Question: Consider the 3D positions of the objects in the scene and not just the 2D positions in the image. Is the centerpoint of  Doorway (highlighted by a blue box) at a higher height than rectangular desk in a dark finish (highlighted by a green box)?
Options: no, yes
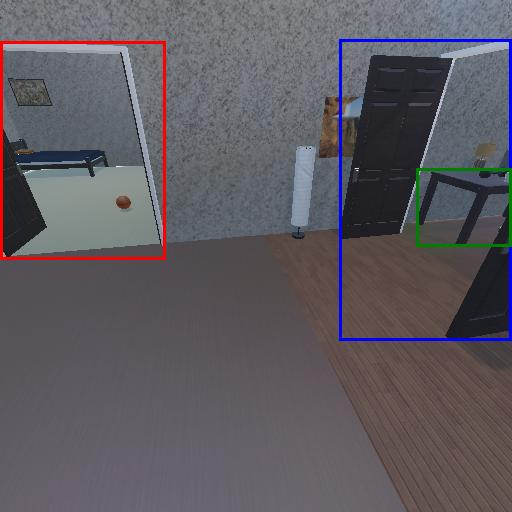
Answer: no